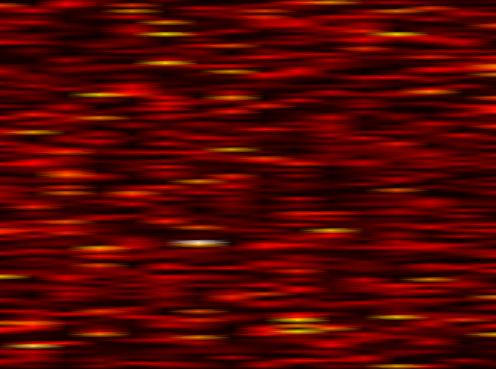
Label: UFMC